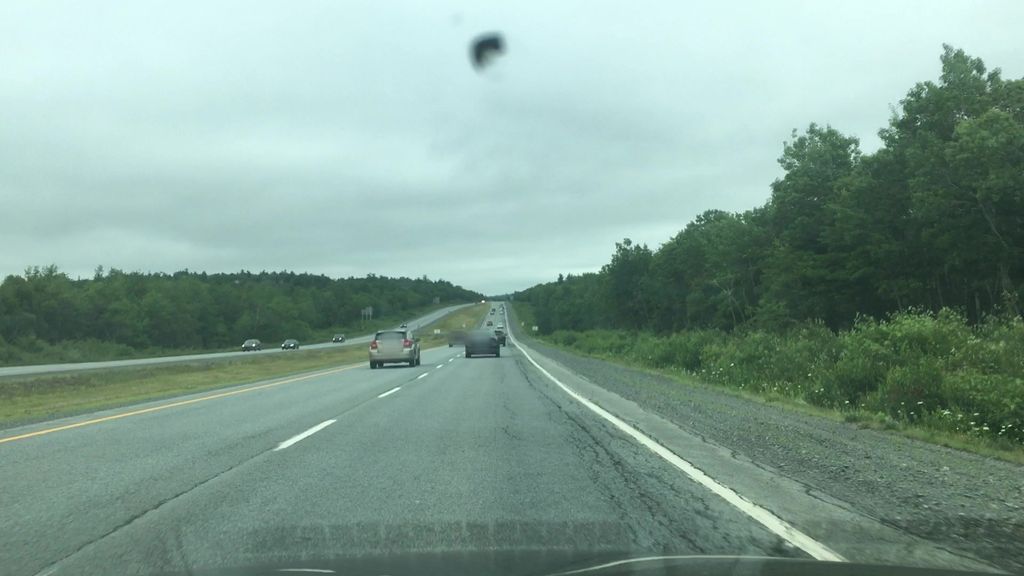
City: halifax